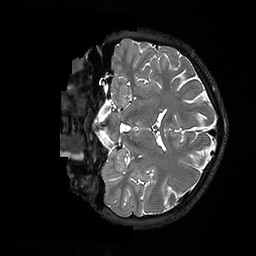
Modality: T2w
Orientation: coronal
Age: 19
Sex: male
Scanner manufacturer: ge
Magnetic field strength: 3 T
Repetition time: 3.202 s
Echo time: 0.06636 s